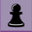
Piece: bP